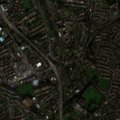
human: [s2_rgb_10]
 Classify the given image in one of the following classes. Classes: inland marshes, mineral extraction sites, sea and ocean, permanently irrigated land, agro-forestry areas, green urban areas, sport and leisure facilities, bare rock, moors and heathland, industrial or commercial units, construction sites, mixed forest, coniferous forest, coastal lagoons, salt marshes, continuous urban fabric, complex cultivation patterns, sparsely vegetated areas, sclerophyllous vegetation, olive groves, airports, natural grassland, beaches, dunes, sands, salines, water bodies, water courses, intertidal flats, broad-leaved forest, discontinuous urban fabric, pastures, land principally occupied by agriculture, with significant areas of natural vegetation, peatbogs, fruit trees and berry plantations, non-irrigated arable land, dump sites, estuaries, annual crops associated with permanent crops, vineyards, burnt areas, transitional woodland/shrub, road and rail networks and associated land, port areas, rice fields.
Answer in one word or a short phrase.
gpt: discontinuous urban fabric